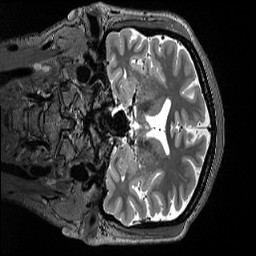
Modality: T2w
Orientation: coronal
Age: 43
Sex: female
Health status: ill
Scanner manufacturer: siemens
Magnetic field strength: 3 T
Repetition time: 3.2 s
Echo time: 0.563 s